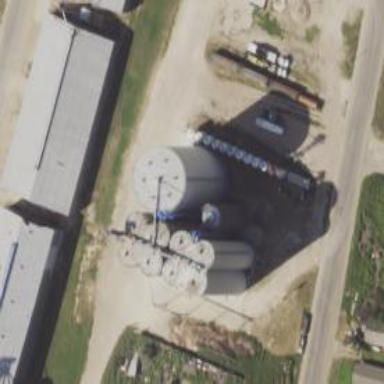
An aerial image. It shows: Silo.